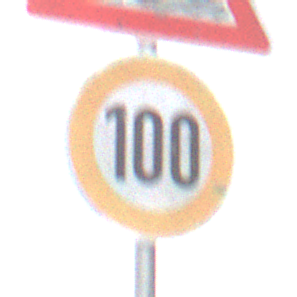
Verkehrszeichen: Geschwindigkeit100
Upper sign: Ufer
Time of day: Midday
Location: Outdoor (Nature)
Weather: Overcast
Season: NotSpecified
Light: Natural